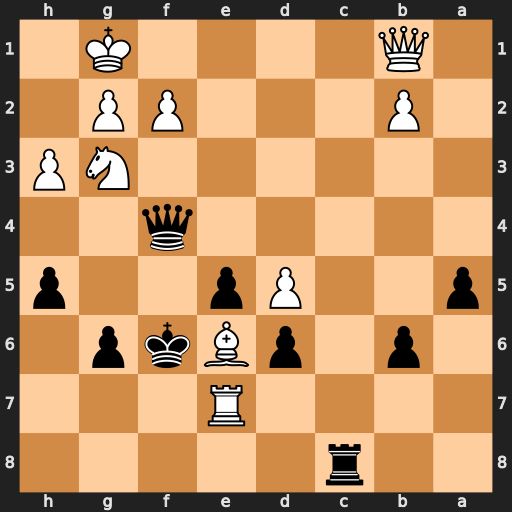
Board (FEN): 2r5/4R3/1p1pBkp1/p2Pp2p/5q2/6NP/1P3PP1/1Q4K1
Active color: b
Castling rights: -
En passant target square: -
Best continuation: Rc1+ Kh2 Rxb1 Rf7+ Kg5 Rxf4 Kxf4 Ne2+ Kg5 Nc3 Rxb2 Ne4+ Kf4